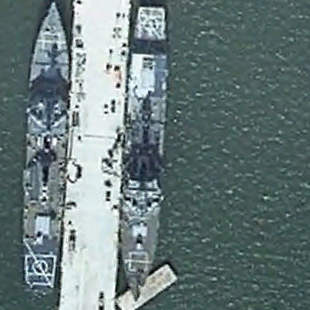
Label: destroyer